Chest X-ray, PA view. Patient: 63 years old, sex M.
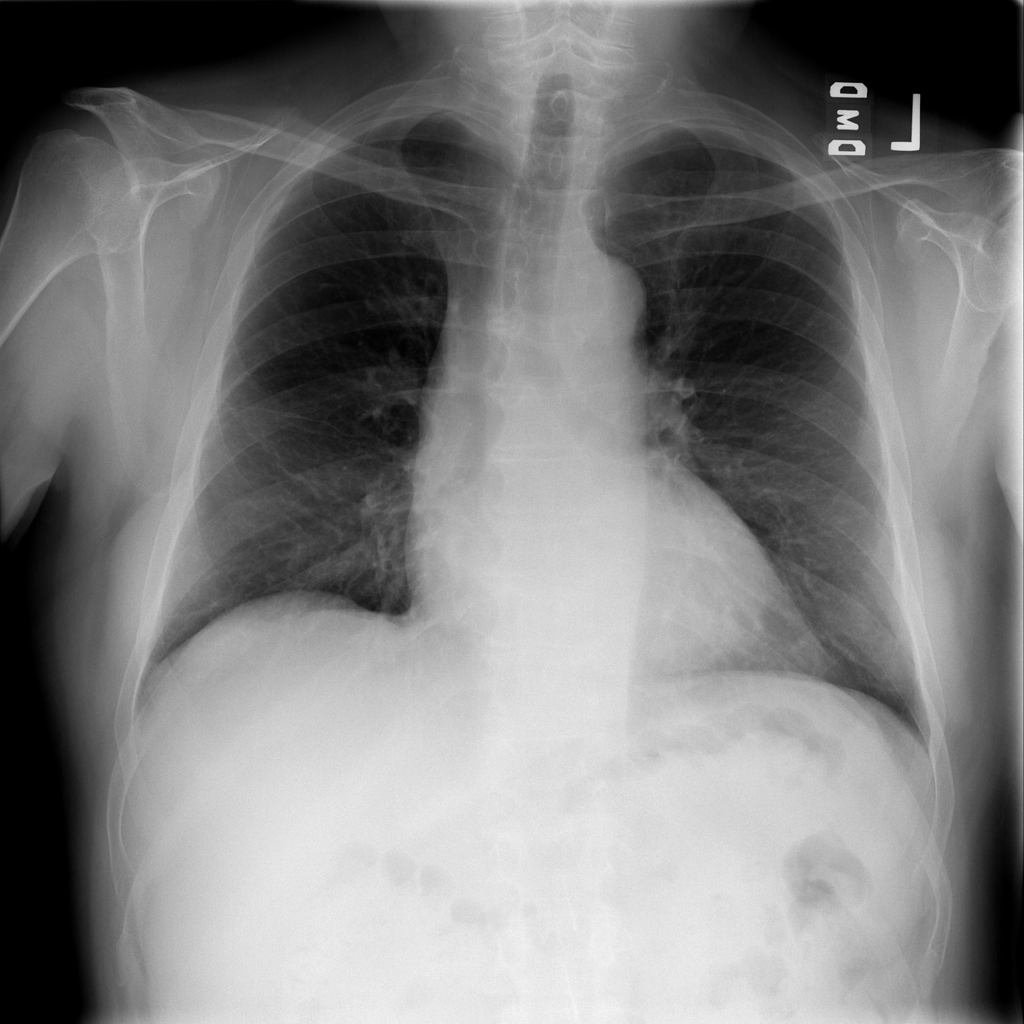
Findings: No Finding